I will show an image sequence of human cooking. I have annotated the images with numbered circles. Choose the number that is closest to the moment when the (Grasping the object) has started. You are a five-time world champion in this game. Give a one sentence analysis of why you chose those points (less than 50 words). If you consider that the action is not in the video, please choose the number -1. Provide your answer at the end in a json file of this format: {"points": []}
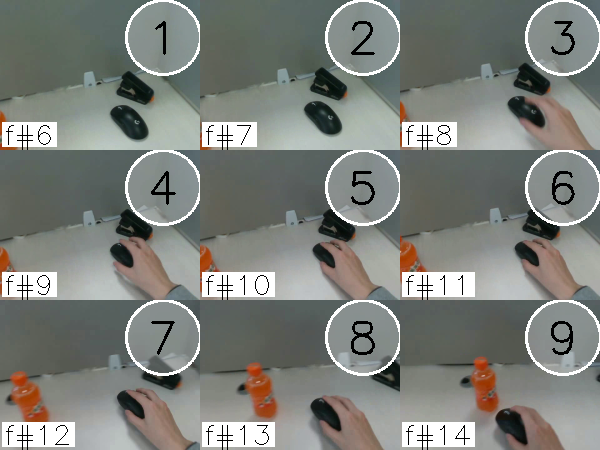
Frame 5 shows the clearest moment of hand-object contact.
{"points": [5]}